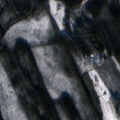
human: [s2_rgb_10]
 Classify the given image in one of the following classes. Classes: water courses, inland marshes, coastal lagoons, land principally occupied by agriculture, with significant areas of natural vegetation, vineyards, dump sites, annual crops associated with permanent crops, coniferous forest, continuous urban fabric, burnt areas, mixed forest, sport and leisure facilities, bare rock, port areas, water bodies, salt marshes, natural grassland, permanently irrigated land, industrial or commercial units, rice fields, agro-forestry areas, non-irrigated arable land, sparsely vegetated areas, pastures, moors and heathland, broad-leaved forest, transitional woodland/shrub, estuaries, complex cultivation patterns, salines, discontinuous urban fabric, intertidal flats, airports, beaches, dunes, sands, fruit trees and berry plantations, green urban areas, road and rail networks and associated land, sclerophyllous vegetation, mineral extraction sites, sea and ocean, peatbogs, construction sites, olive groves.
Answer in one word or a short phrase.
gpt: land principally occupied by agriculture, with significant areas of natural vegetation, coniferous forest, mixed forest, transitional woodland/shrub